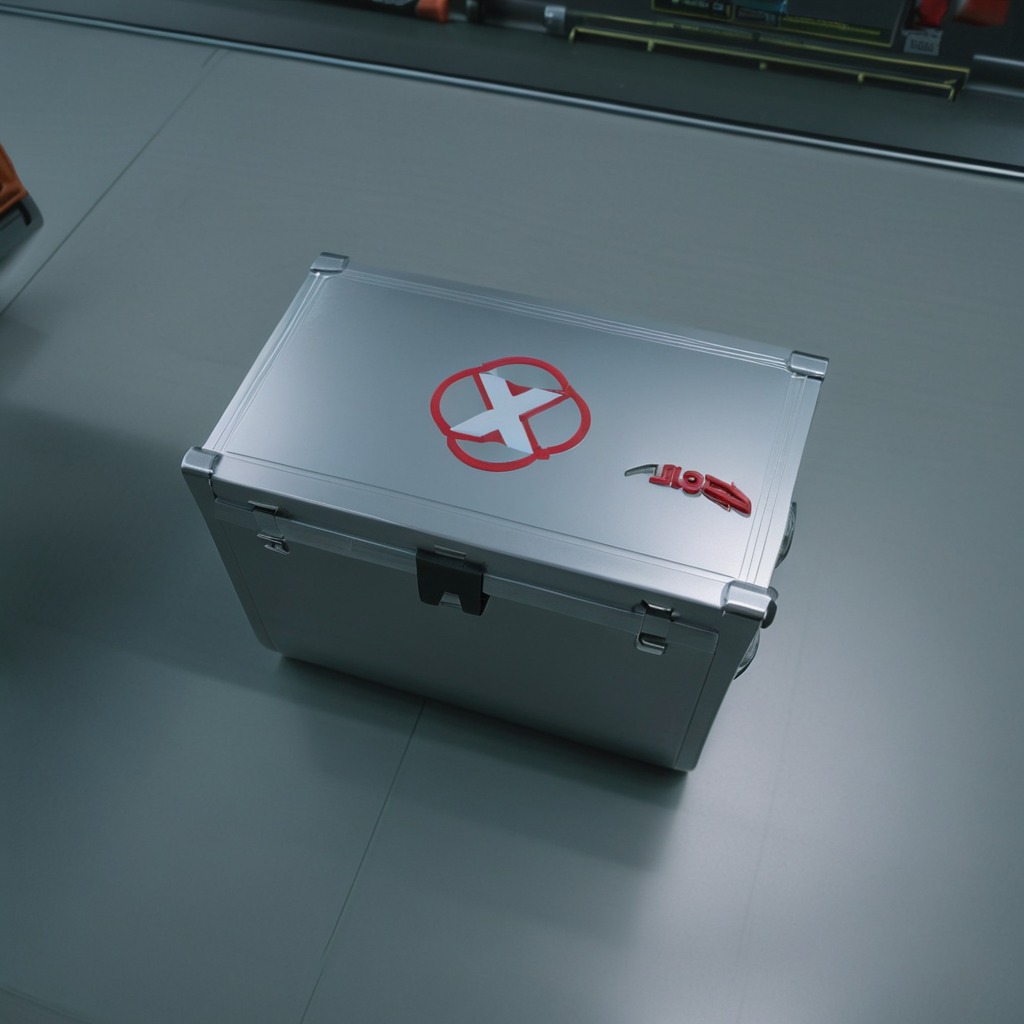
A utility knife lies on a toolbox surface in an airplane hangar workshop 8K.